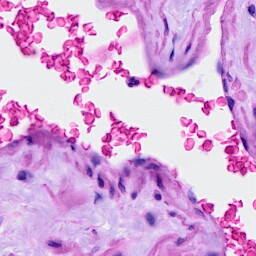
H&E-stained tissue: Ovarian